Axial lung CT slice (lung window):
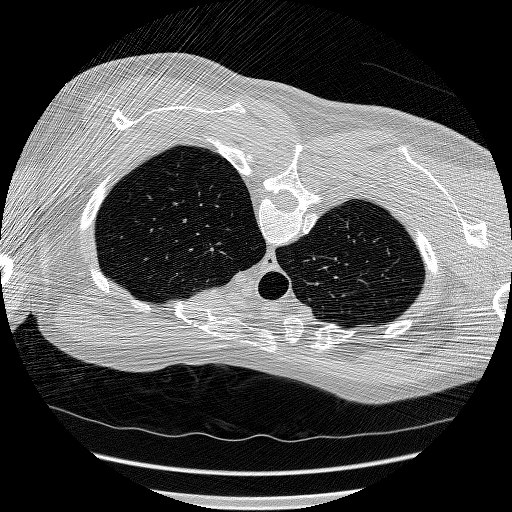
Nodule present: no